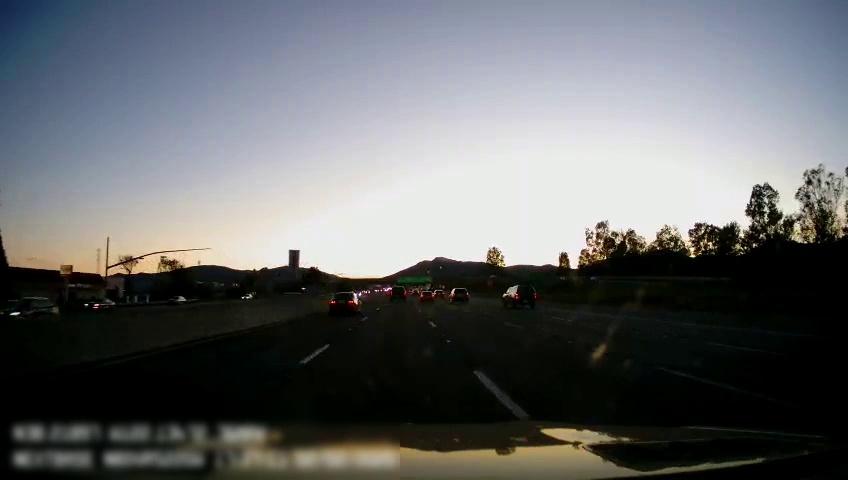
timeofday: Dusk/Dawn/Twilight
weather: Sunny
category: Drivable Space
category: Vehicles | Car
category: Vehicles | Car
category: Vehicles | Car
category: Vehicles | Car
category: Vehicles | Car
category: Vehicles | SUV
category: Vehicles | SUV
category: Vehicles | Car
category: Vehicles | SUV
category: Vehicles | Car
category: Lanes | Alternate Lane
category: Lanes | Current Lane
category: Lanes | Current Lane
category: Lanes | Alternate Lane
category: Lanes | Alternate Lane
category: Lanes | Alternate Lane